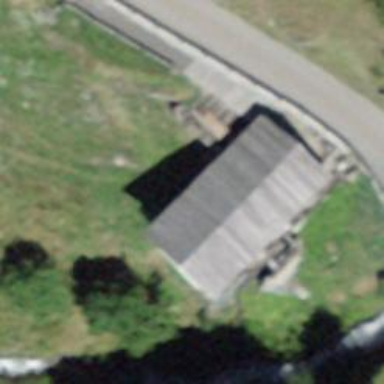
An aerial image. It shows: Watermill that is man-made.